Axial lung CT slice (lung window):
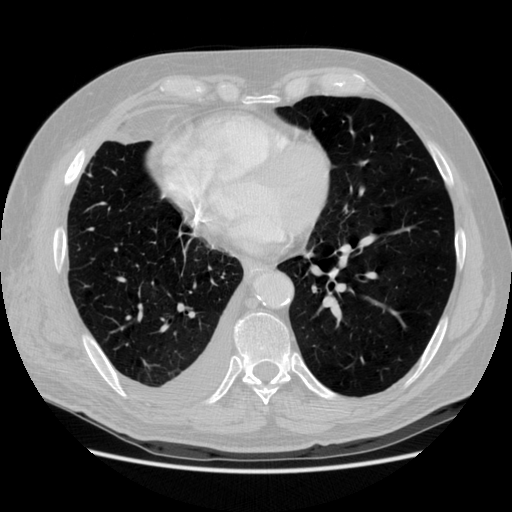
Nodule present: no